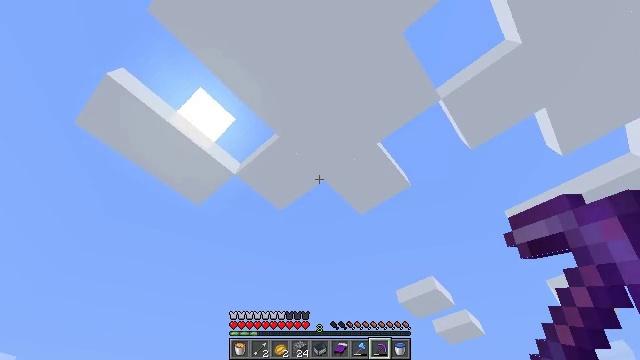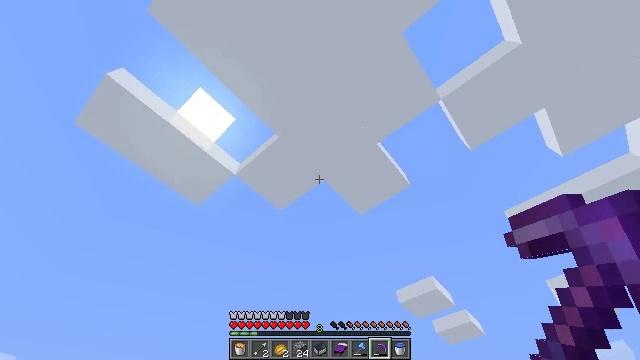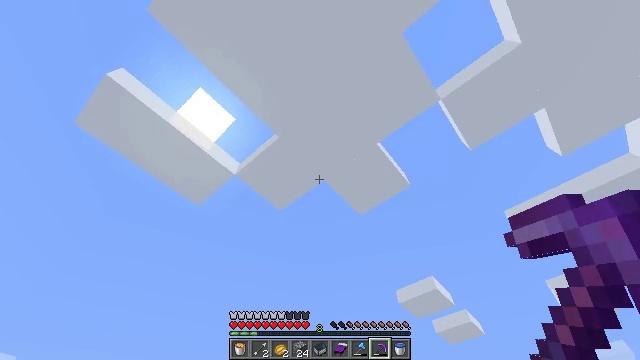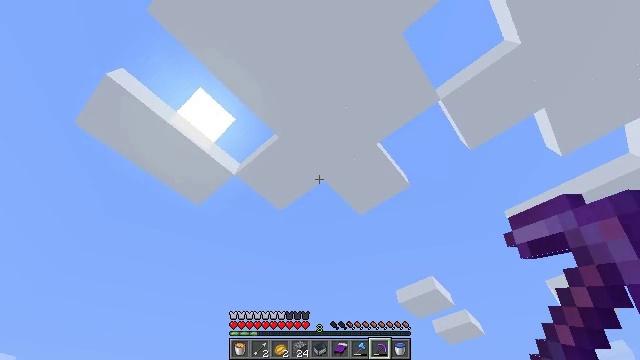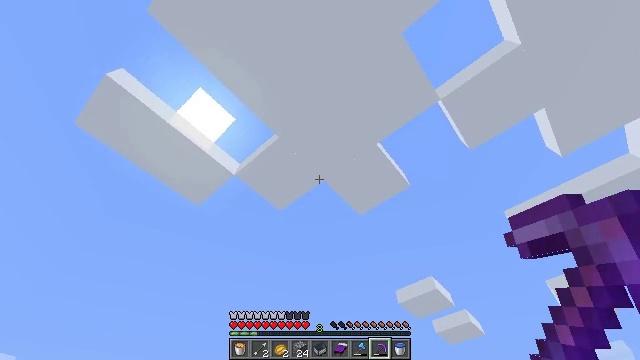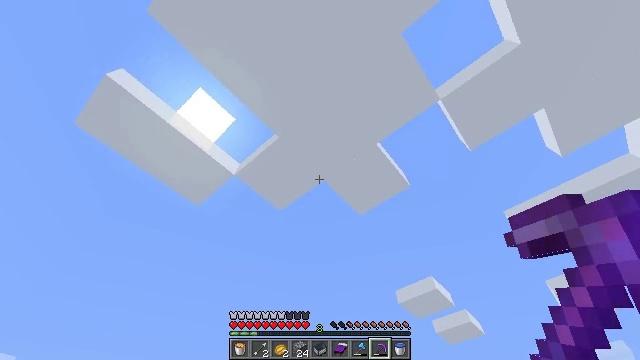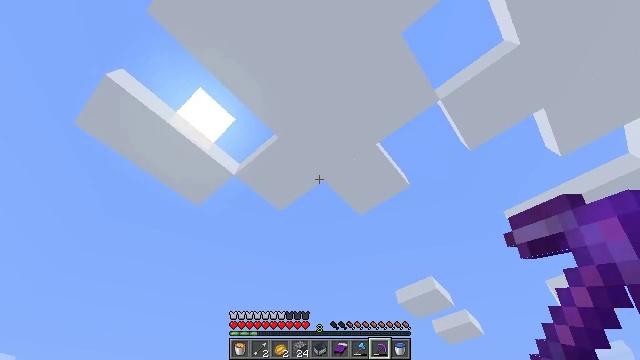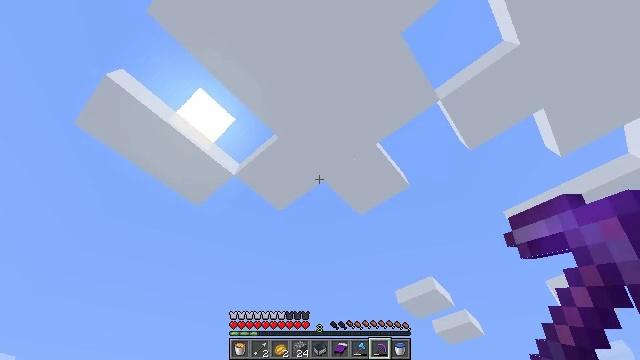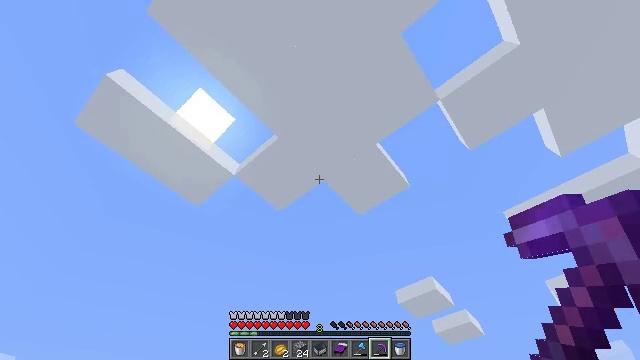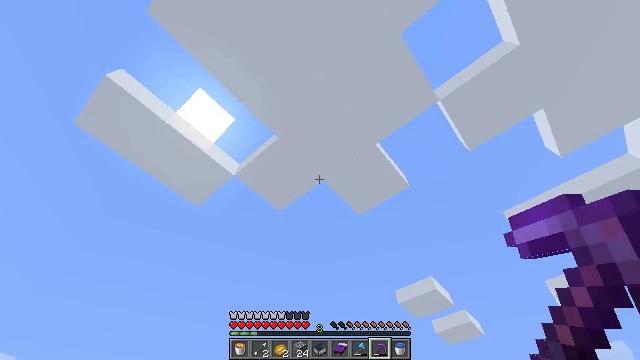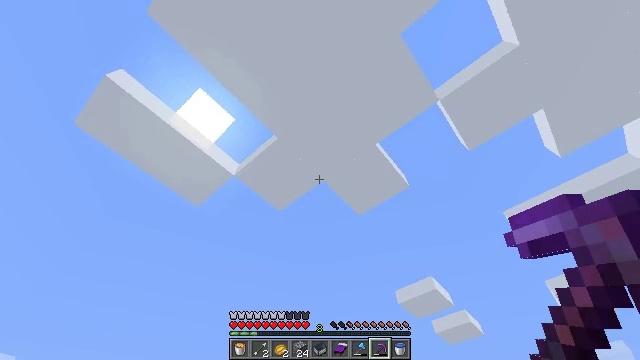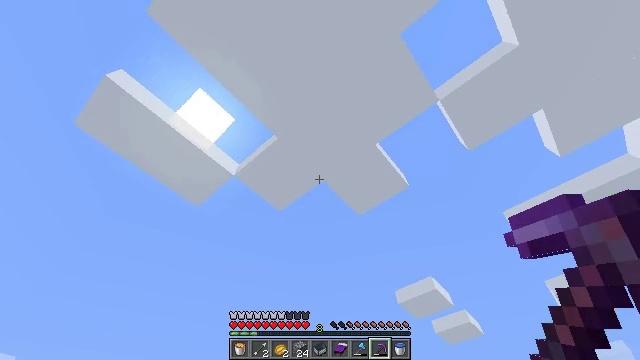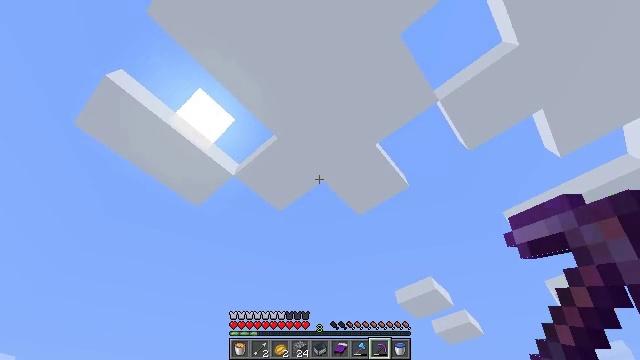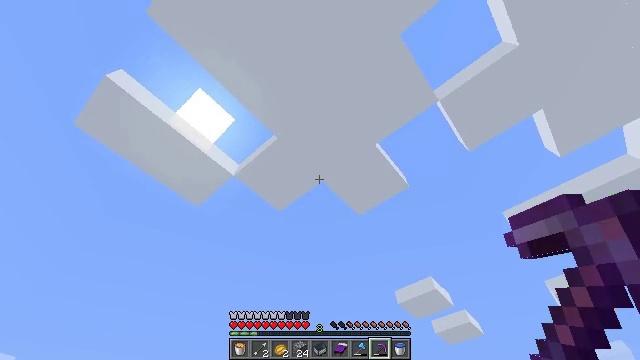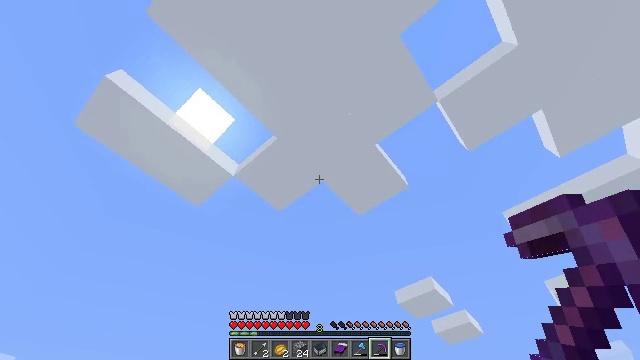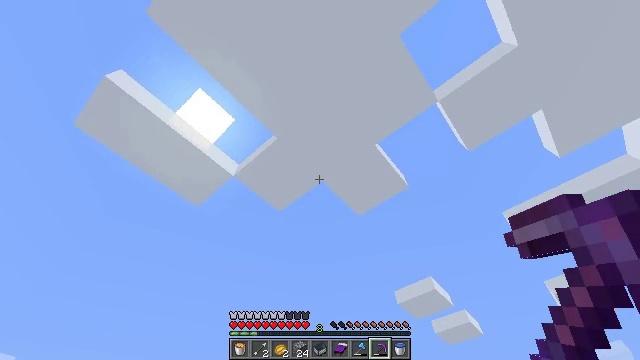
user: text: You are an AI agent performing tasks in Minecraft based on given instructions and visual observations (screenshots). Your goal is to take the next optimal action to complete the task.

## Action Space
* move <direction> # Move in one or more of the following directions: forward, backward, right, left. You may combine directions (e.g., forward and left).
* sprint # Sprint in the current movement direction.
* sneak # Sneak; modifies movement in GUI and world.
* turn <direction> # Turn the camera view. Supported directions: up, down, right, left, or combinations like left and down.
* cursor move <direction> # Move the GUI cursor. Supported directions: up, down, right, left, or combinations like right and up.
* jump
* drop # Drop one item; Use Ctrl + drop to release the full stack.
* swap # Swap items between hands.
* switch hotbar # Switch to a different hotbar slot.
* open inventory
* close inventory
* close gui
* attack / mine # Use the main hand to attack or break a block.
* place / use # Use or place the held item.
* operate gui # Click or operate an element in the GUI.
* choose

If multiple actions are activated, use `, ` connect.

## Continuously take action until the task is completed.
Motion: motion action
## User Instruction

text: Gather materials such as cobblestone.
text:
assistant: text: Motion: no_op
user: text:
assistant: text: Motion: no_op
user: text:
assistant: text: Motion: no_op
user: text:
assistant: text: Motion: no_op
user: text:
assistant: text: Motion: no_op
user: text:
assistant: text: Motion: no_op
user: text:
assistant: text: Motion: no_op
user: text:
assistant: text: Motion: no_op
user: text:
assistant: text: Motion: no_op
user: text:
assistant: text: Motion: no_op
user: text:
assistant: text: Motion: no_op
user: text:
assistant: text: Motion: no_op
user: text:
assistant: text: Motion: no_op
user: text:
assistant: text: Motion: no_op
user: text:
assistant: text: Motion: no_op
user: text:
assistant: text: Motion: no_op
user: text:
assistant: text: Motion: no_op
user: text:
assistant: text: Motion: no_op
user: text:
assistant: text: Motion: no_op
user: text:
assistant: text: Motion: no_op
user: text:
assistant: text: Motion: no_op
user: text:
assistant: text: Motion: no_op
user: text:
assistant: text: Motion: no_op
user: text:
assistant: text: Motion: no_op
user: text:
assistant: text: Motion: no_op
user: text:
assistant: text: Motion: no_op
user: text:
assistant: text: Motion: no_op
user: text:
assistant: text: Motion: no_op
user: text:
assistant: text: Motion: no_op
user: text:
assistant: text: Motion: no_op